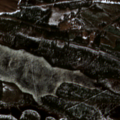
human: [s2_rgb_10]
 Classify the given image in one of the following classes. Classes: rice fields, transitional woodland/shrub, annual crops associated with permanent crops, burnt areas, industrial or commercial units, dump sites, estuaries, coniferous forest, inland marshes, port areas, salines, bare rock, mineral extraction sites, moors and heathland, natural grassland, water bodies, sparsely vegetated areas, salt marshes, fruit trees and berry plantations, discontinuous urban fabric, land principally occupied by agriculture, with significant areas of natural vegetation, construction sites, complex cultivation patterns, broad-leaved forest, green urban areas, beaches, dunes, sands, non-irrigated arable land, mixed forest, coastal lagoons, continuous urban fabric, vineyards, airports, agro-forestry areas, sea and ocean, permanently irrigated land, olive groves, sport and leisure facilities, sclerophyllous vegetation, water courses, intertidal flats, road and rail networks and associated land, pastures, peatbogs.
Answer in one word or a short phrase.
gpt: complex cultivation patterns, coniferous forest, mixed forest, transitional woodland/shrub, water bodies